Question: I'm trying to put some data together for a High Charts Bar chart using ASP.NET. Basically, i have three users who i need to track when they have logged into the system. the variants to be used are:
1) Today
2) This Week
3) Last Week
4) Last Month
So, i've created individual tsql scripts for today and and last week, but i'm now a little stuck on how to combine the two statemets, which will eventually be four.
'''
SELECT Count(*) as CountToday from hitsTable WHERE Convert(date,hitDate) =
Convert(date,GETDATE()) Group by UserId
SELECT count(*) as CountLatWeek from hitTable
where hitDate between (DATEADD(week, DATEDIFF (week,0,GETDATE()),-1))
AND getDate() Group by UserId
'''
Searhing on google, leads me to nested select statements, which all seem to form dependacies with the two statements. However, what i need to do is produce a table of results like this:

I've set up a SQL Fiddle, so we can test out the examples
<URL>
the fiddle has tsql for today and tsql for last week (which may need some tweaking)
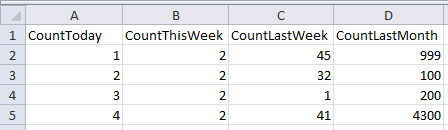
Answer: '''
Select Distinct
UserId
, ( Select Count(*) as CountToday from hitsTable h2
Where h2.UserId = h1.UserId
And Convert(date,hitDate) = Convert(date,GETDATE())
) As CountToday
, ( Select count(*) as CountLatWeek from hitsTable h2
Where h2.UserId = h1.UserId
And hitDate Between DATEADD(dd, -(DATEPART(dw, GetDate())-1)-7, GetDate())
And DATEADD(dd, 7-(DATEPART(dw, GetDate()))-7, GetDate())
) As CountLastWeek
FROM hitsTable h1
'''